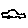
Label: car